Question: My Code here.
'''
string uriString = "http://www.Testcom";
WebClient myWebClient = new WebClient();
string postData = "data";
myWebClient.Headers.Add("Content-Type","application/x-www-form-urlencoded");
Console.WriteLine(myWebClient.Headers.ToString());
byte[] byteArray = Encoding.ASCII.GetBytes(postData);
byte[] responseArray = myWebClient.UploadData(new
Uri(uriString),"POST",byteArray);
'''
Now I call UploadData and get method created in my API project something like this.
'''
[HttpPost]
[Route("doc2pdf")]
public HttpResponseMessage doc2pdf(byte[] fileContent)
{
string pdfContent = string.Empty;
//if(string.IsNullOrEmpty(docContent))
//{
// var resp = Request.CreateResponse(HttpStatusCode.BadRequest,"Document content is empty.");
// return resp;
//}
if(fileContent != null || fileContent.Length > 0)
{
..logic here
}
}
'''
The problem is always fileContent get {byte[0]}.

Now, how do I read the HTTP output?
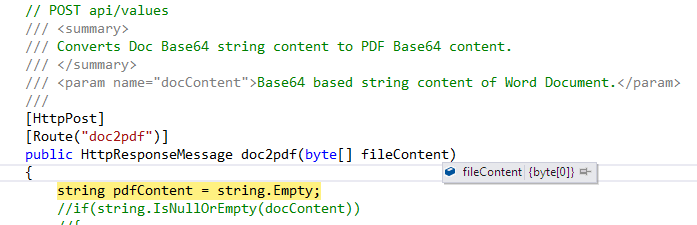
Answer: Preferable way to send data in WebApi is a using JSON. But if you want to use form encoded data, you should:
1. Hint WebAPI to use request body to read parameter and use simple type public HttpResponseMessage doc2pdf([FromBody]string fileContent)
2. Send the data with a leading "=" sign.
So, client code
'''
string uriString = "http://www.Testcom";
WebClient myWebClient = new WebClient();
string postData = "=data";
myWebClient.Headers.Add("Content-Type", "application/x-www-form-urlencoded");
Console.WriteLine(myWebClient.Headers.ToString());
byte[] byteArray = Encoding.ASCII.GetBytes(postData);
byte[] responseArray = myWebClient.UploadData(new Uri(uriString), "POST", byteArray);
'''
Server side code
'''
public HttpResponseMessage doc2pdf([FromBody]string fileContent)
{
//..logic here
}
'''